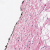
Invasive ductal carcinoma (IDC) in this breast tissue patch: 0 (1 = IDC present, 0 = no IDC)